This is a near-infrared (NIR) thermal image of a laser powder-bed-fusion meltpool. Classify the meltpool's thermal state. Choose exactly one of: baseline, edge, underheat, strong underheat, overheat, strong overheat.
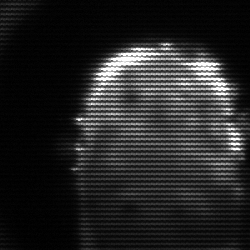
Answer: baseline